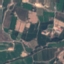
Label: PermanentCrop